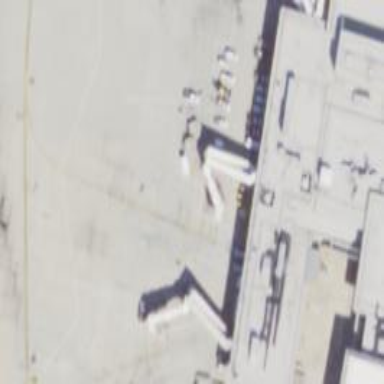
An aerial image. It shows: Airport gate.